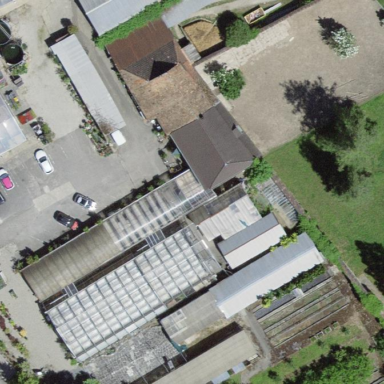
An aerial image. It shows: Greenhouse.